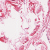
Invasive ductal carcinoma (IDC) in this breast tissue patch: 0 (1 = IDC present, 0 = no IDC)